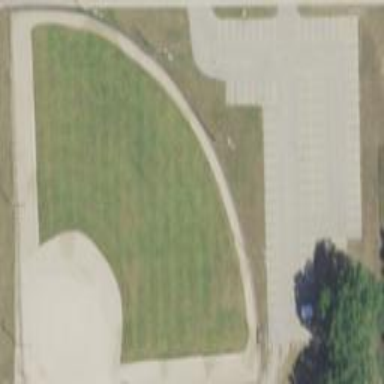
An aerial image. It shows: Baseball field in park.